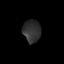
Tissue: prostate
Cell type: Endothelial cells
Senescence score: 0.7334
Nuclear area (px): 390
Mean DAPI intensity: 48.074